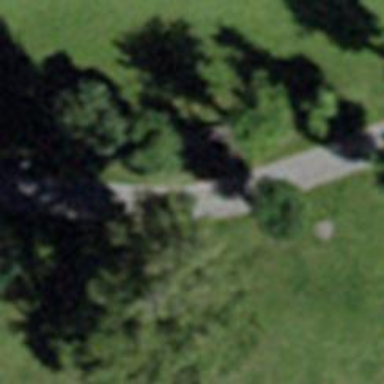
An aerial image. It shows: Brown bench in the vicinity.